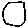
Label: circle